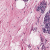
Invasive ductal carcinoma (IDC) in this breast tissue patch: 0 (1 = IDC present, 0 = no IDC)